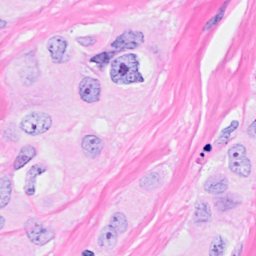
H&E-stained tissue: Breast